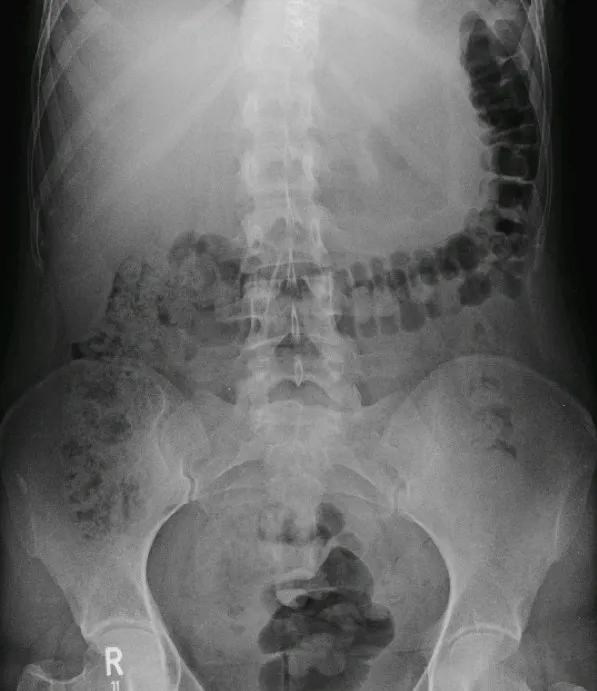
Radiograph after therapy.
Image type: radiology (x_ray)